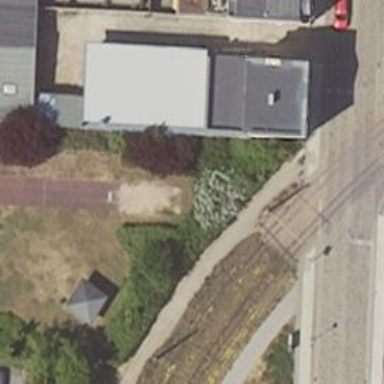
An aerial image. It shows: Tram railway with contact lines for electrification.